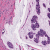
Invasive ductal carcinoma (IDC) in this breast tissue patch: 1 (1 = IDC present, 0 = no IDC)